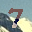
Label: 7